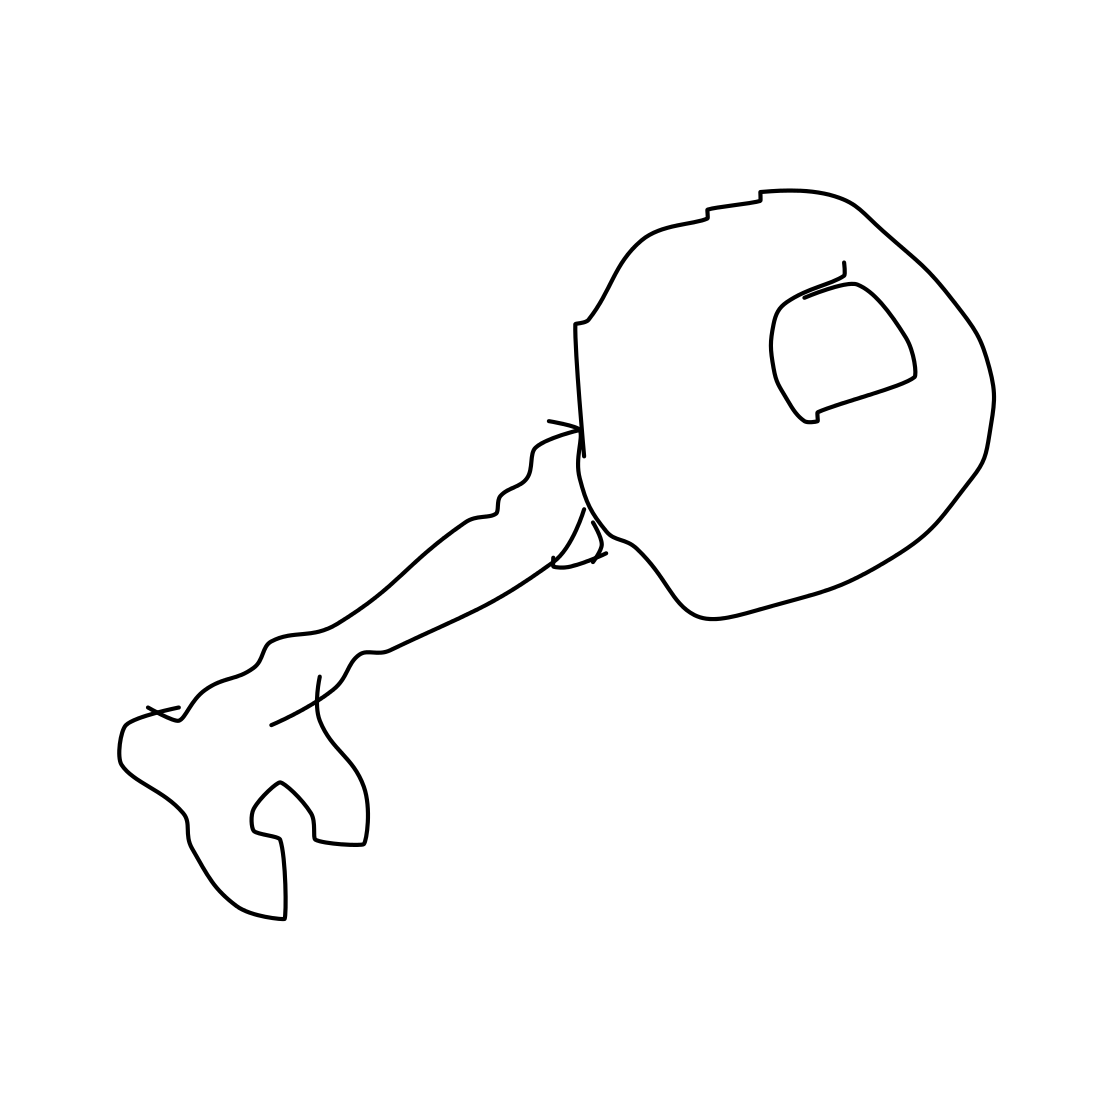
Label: key